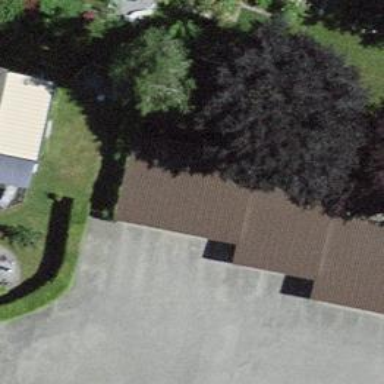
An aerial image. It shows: Group of garages.